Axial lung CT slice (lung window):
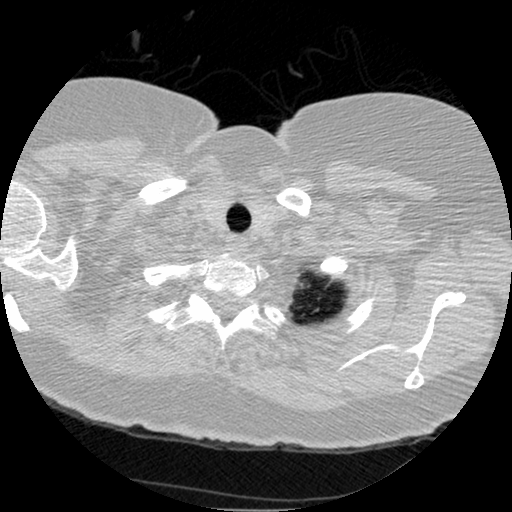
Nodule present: no